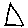
Label: triangle